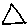
Label: triangle